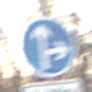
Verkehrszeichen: VorgeschriebeneFahrtrichtungGeradeausOderRechts
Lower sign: SonstigeFahrzeugePersonengruppenFrei1
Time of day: SunriseSunset
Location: Outdoor (Nature)
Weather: PartlyCloudy
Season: NotSpecified
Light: Natural